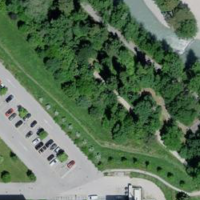
EUNIS habitat code: 23
Species observed at this site:
Lamium amplexicaule